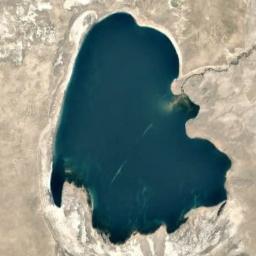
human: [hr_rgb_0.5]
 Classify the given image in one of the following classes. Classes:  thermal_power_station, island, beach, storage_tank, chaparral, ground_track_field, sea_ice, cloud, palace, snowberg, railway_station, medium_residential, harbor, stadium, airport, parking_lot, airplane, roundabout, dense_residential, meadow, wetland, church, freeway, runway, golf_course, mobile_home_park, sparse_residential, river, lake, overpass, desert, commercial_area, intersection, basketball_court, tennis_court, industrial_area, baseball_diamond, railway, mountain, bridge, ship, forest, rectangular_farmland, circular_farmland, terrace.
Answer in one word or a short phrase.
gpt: lake